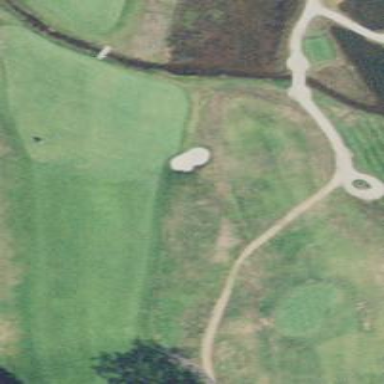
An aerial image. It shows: Scenic golf fairway.